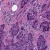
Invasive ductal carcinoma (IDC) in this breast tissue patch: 1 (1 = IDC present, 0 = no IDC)